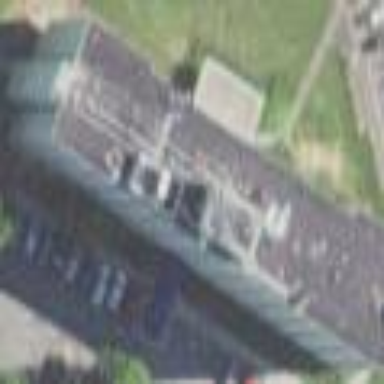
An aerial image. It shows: Commercial building with apartments. The building has flat roof.